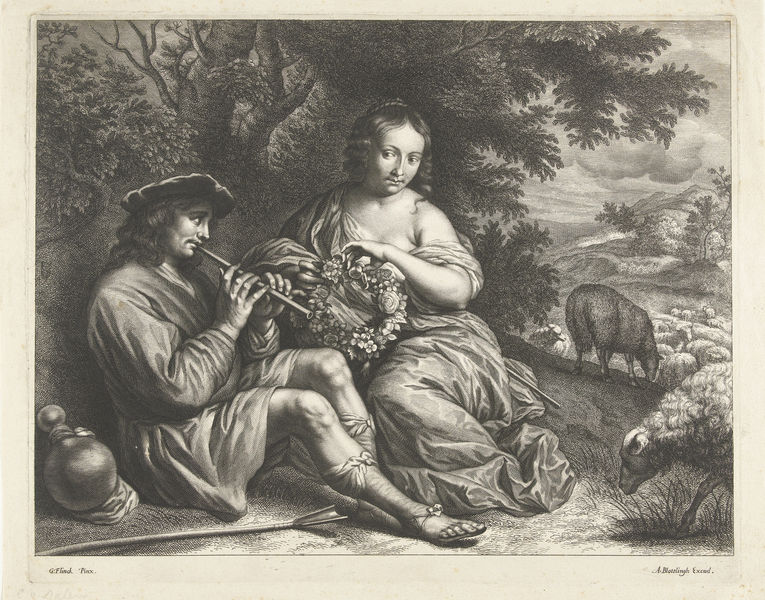
Titel: Verliefd herderspaar onder een boom
Künstler: Abraham Bloteling
Standort: Amsterdam
Institution: Rijksmuseum
Schlagwörter: baum, fuß, himmel, mann, wolken, landschaft, blumen, frau, blüten, gras, flasche, mütze, arm, paar, herde, romantik, schaf, kranz, flöte, sandale, schäfer, schafherde, musik, druck